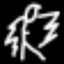
Label: angel